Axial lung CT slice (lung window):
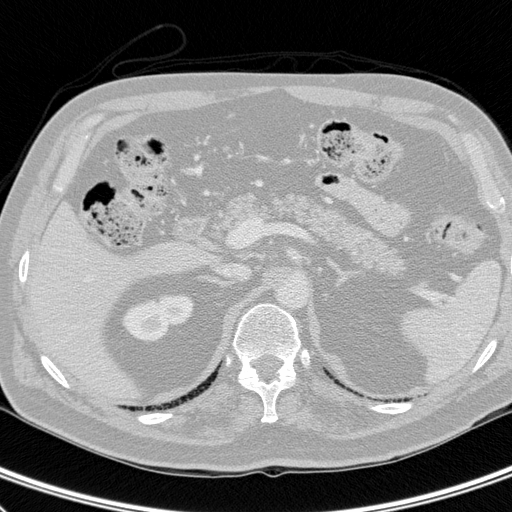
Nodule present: no